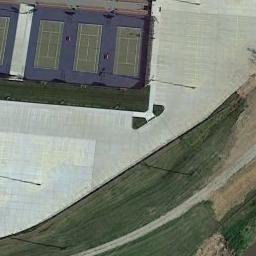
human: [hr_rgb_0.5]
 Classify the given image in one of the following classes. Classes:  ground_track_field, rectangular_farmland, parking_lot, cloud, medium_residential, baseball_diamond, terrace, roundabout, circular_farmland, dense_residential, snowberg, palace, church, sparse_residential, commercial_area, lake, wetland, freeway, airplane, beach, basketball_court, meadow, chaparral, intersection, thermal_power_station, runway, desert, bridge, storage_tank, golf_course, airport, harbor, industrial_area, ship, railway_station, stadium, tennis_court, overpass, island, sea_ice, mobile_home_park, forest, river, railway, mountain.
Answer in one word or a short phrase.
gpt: tennis_court